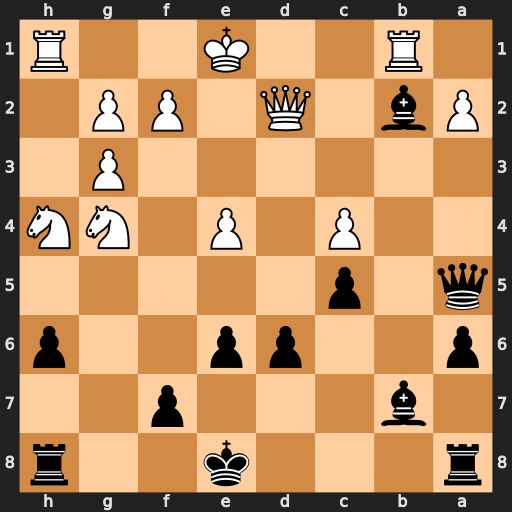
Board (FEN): r3k2r/1b3p2/p2pp2p/q1p5/2P1P1NN/6P1/Pb1Q1PP1/1R2K2R
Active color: b
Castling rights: Kkq
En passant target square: -
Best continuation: Bc3 O-O Bxd2